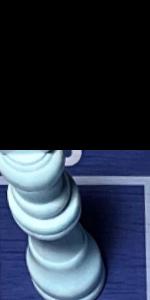
Label: King_White